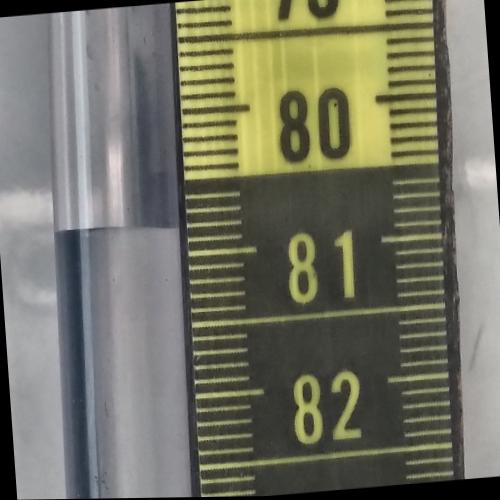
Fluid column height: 80.8 cm